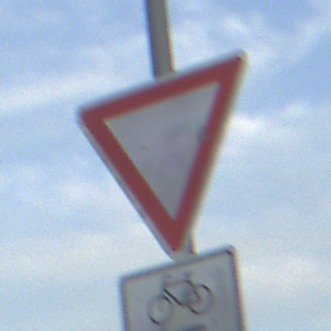
Verkehrszeichen: VorfahrtGewaehren
Zusatzzeichen unten: RichtungsangabeDurchPfeile9
Umgebung: Outdoor, RoadRail
Tageszeit: SunriseSunset
Wetter: PartlyCloudy
Licht: Natural
Jahreszeit: NotSpecified
Kontrast: LowContrast